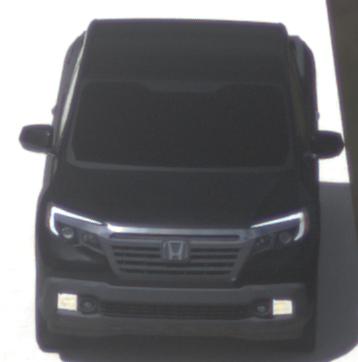
Make: Honda
Model: Ridgeline
Detailed model: Gen. 2
Model produced from: 2016
Model produced until: 2020
Doors: 4
Color: black
Road condition: dry road
Daytime: midday
Contrast: medium contrast